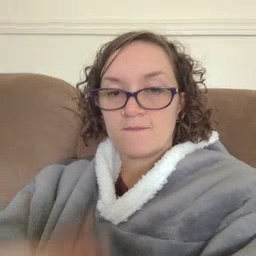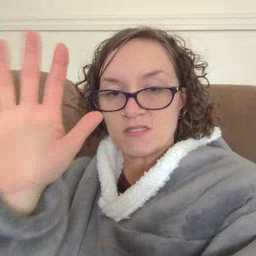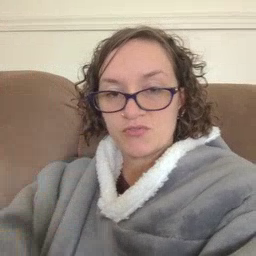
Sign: finish